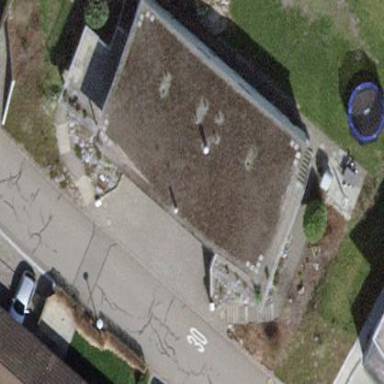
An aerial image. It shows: Building with flat roof.